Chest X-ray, PA view. Patient: 47 years old, sex F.
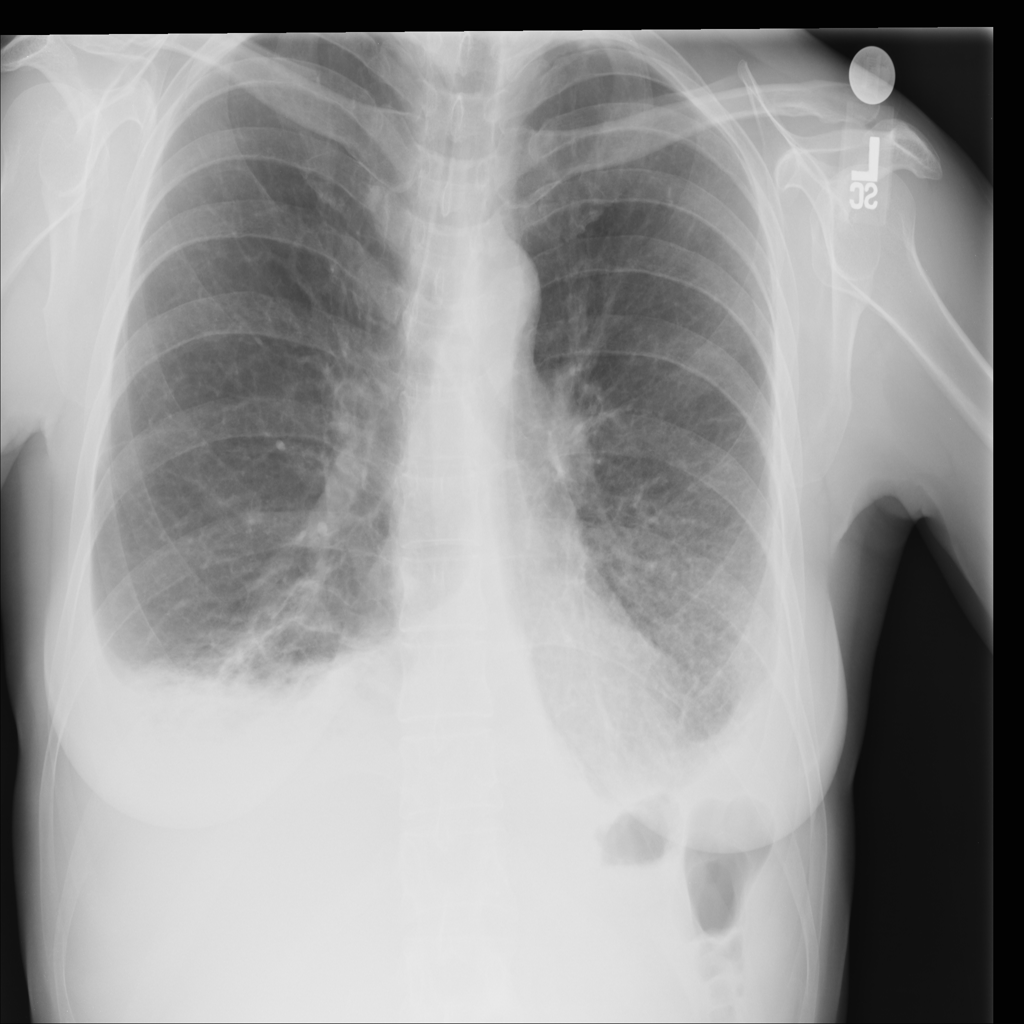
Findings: Effusion, Infiltration